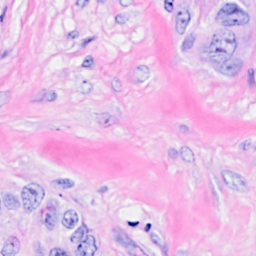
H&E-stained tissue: Breast